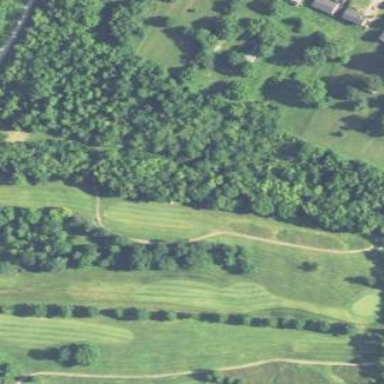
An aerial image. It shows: Rugged bare rock landscape with golf cartpath running through.